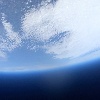
Label: cloud